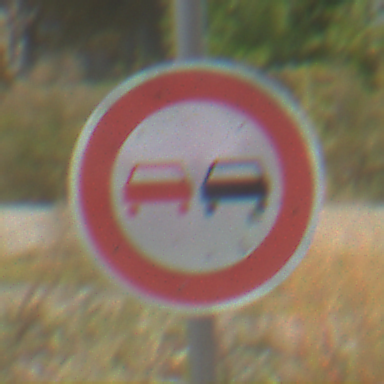
Verkehrszeichen: Ueberholverbot
Umgebung: Outdoor, Suburban
Tageszeit: Midday
Wetter: PartlyCloudy
Licht: Natural
Jahreszeit: Summer
Kontrast: HighContrast